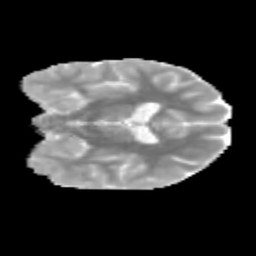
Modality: MD
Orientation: coronal
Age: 11
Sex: male
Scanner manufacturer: siemens
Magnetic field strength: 3 T
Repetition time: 3.8 s
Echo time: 0.07 s